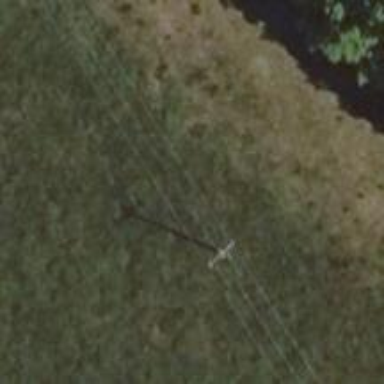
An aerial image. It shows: Power pole.